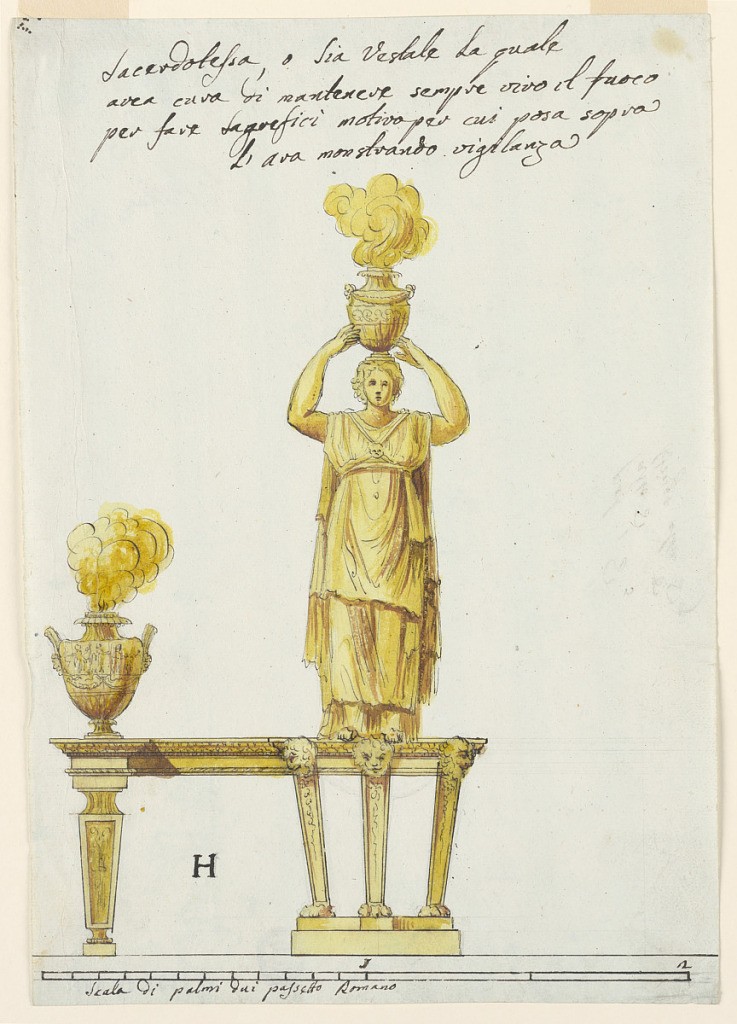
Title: Design for an Andiron
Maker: Luigi Righetti, Italian, 1780 - 1819
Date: late 18th century
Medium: Pen and black ink, brush and yellow, brown watercolor, graphite on light blue paper
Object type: Drawing
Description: Vertical rectangle. Design for an andiron with a scheme similar to 1938-88-630. The entablature is supported by a baluster at left, in the manner of a tripod at right. Above it stands a vase with fire, from which smoke rises, at left, a caryatid carrying a similar vase, at right. Inscription above, scale below.